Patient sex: M
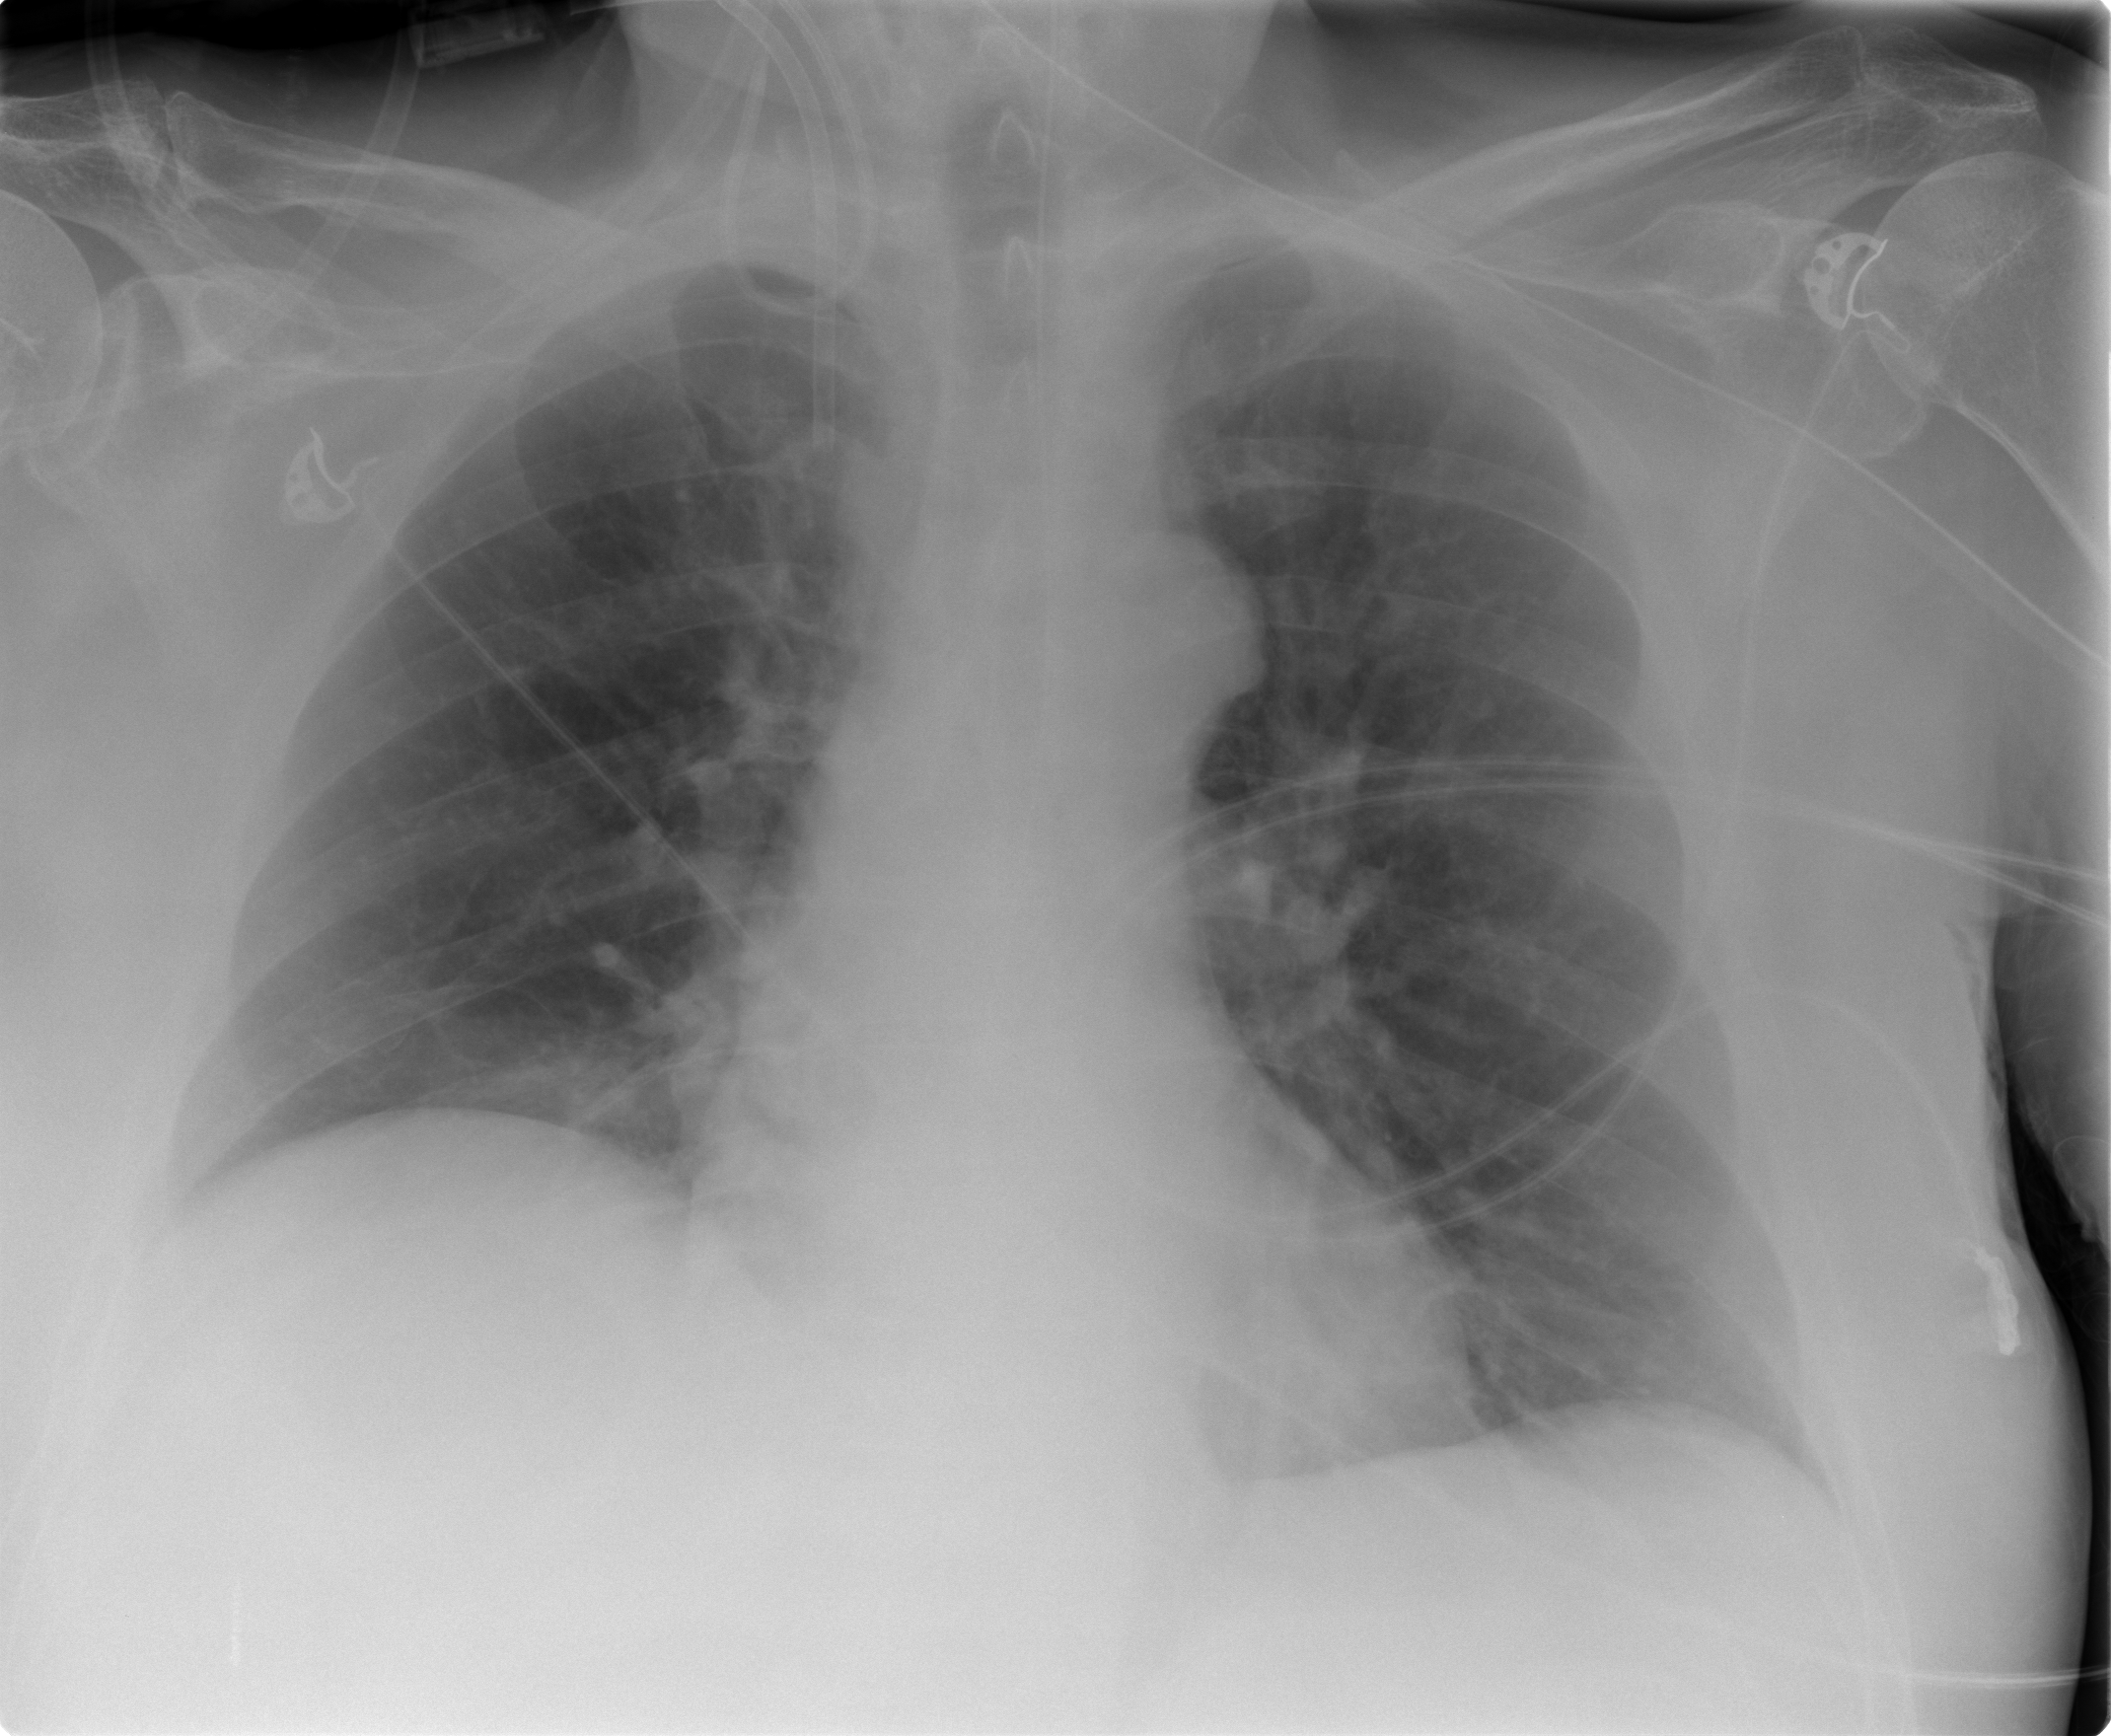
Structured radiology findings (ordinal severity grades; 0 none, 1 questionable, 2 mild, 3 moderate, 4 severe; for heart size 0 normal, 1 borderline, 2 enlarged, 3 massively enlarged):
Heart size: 0
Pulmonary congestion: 1
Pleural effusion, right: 0
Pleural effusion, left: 0
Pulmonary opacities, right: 0
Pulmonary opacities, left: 0
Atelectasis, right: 1
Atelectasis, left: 1